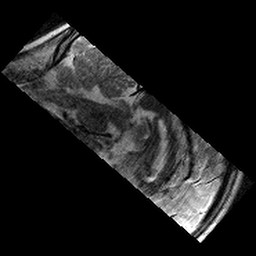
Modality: T2w
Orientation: sagittal
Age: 10
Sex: male
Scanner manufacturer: siemens
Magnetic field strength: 3 T
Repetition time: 9.23 s
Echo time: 0.067 s